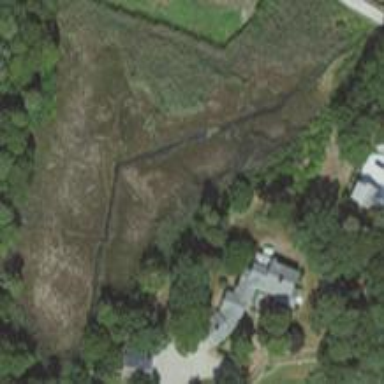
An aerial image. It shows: Saltmarsh wetland area.